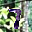
Label: 7